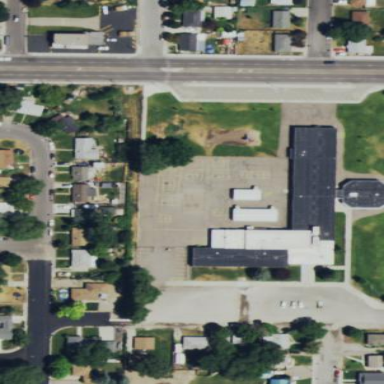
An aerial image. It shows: School building.